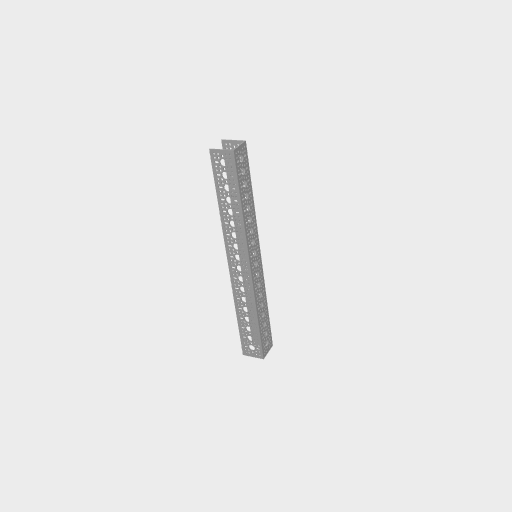
Part: UChannel18H